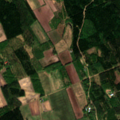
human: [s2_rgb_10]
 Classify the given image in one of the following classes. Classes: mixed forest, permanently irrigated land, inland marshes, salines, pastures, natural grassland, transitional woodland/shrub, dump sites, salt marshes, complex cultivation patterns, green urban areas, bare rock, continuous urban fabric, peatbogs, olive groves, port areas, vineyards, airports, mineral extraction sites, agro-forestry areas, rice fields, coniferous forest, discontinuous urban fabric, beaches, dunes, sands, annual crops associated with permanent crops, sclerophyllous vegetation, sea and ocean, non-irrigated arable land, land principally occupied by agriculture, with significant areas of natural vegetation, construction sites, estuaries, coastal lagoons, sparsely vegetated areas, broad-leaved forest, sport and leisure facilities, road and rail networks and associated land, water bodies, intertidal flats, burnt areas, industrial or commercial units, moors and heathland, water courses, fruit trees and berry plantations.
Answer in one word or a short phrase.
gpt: non-irrigated arable land, land principally occupied by agriculture, with significant areas of natural vegetation, coniferous forest, mixed forest